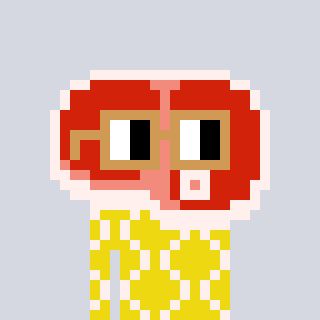
a pixel art character with square brown glasses, a steak-shaped head and a yellow-colored body on a cool background